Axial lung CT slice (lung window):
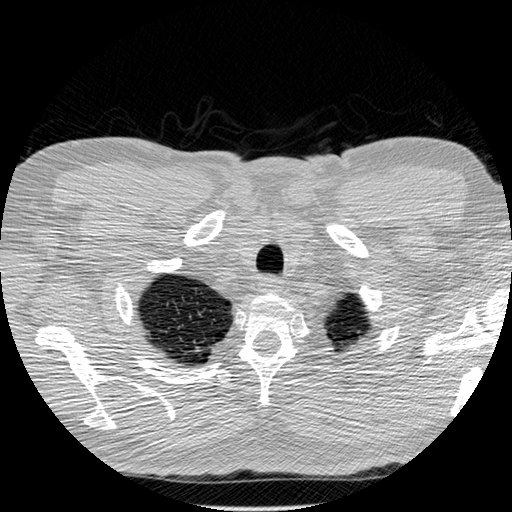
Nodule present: no